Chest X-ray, PA view. Patient: 49 years old, sex M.
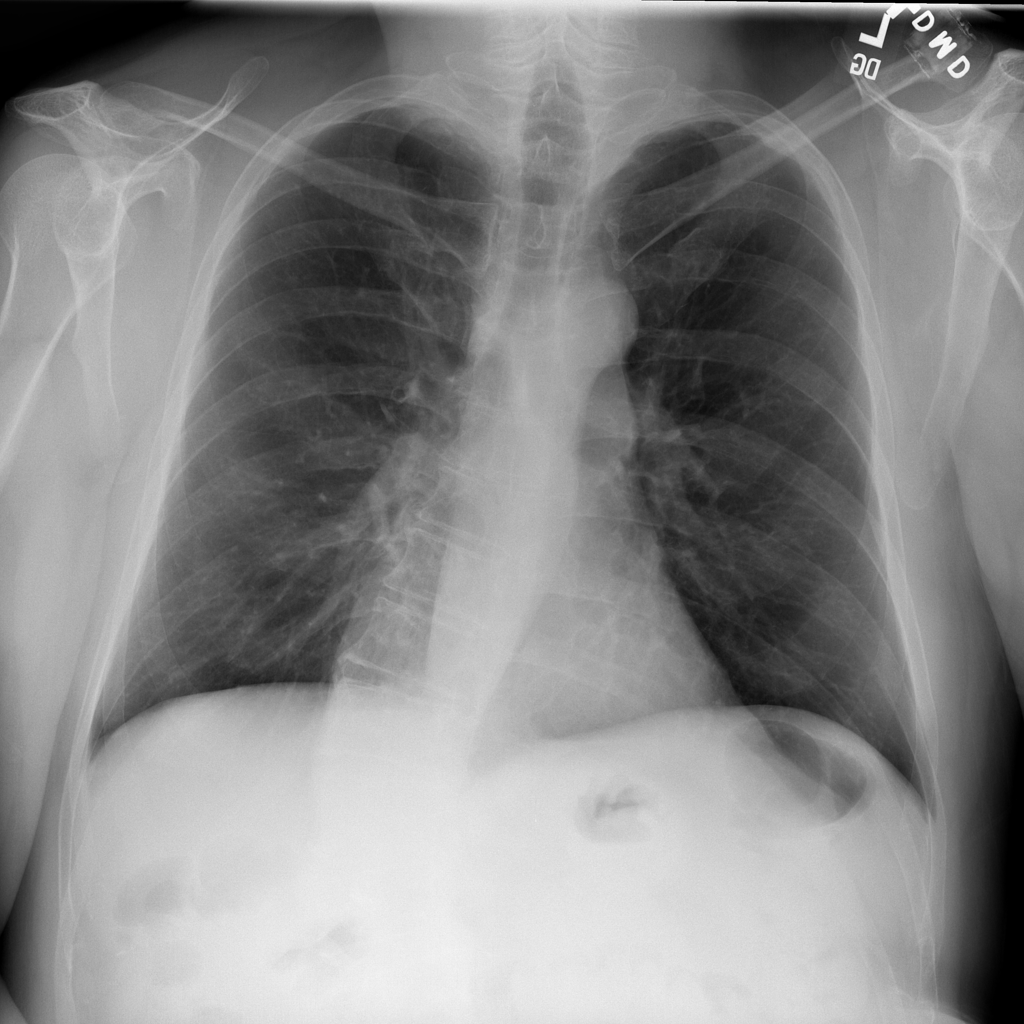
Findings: No Finding